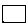
Label: square